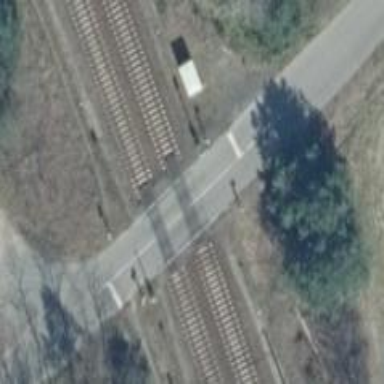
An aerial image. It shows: Level crossing along the railway.